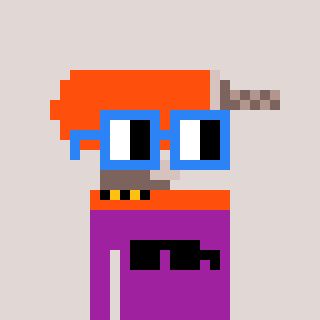
a pixel art character with square blue glasses, a drill-shaped head and a magenta-colored body on a warm background